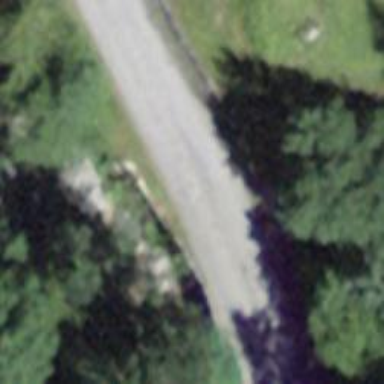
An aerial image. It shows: Unclassified road.